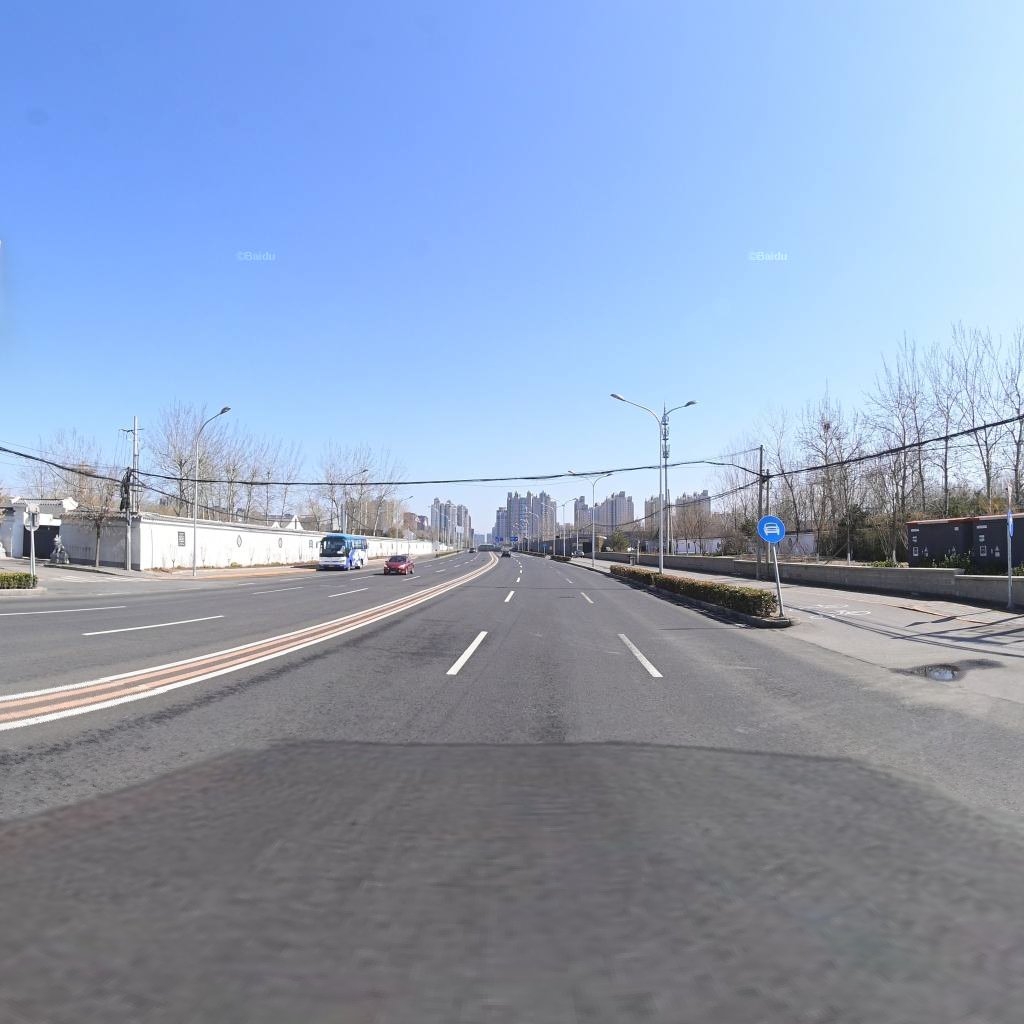
Region: Chaoyang
Road damage annotations: pothole, longitudinal crack